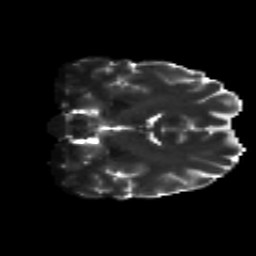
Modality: T2w
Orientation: coronal
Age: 27
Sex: male
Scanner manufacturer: siemens
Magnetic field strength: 3 T
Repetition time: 8.8 s
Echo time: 0.085 s